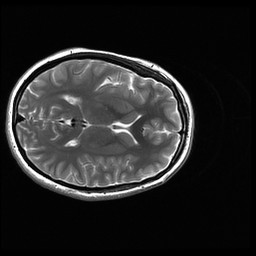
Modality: T2w
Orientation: axial
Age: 20
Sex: female
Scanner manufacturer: ge
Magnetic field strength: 3 T
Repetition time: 5.192 s
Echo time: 0.1003 s